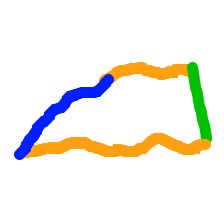
Shape: trapezoid